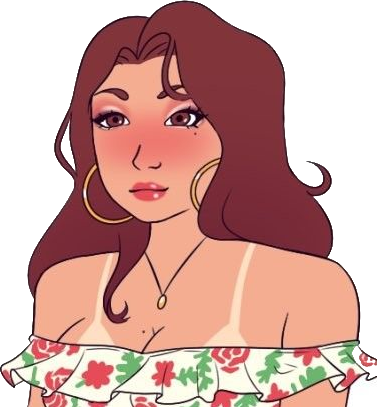
Label: 5_Doomer_Girl